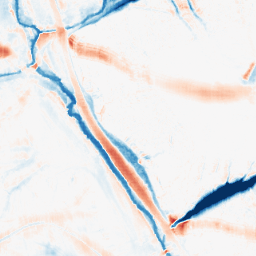
Category: morphological
Decomposition family: morphological_ellipse
Decomposition parameters: operation: average
width: 30
height: 20
Upsampling method: sinc_blackman
Upsampling parameters: scale: 2
kernel_size: 4
Upsampling scale: 2